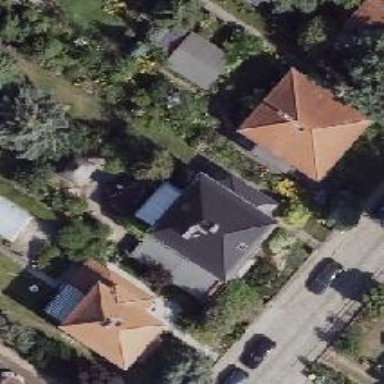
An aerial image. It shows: House with hipped roof.